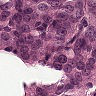
Metastatic tissue present: yes